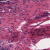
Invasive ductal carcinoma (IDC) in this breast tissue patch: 0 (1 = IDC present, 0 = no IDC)